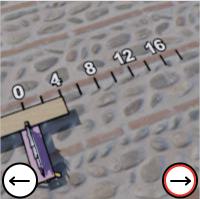
Task: length
Answer: 4
First scale value: 4.0